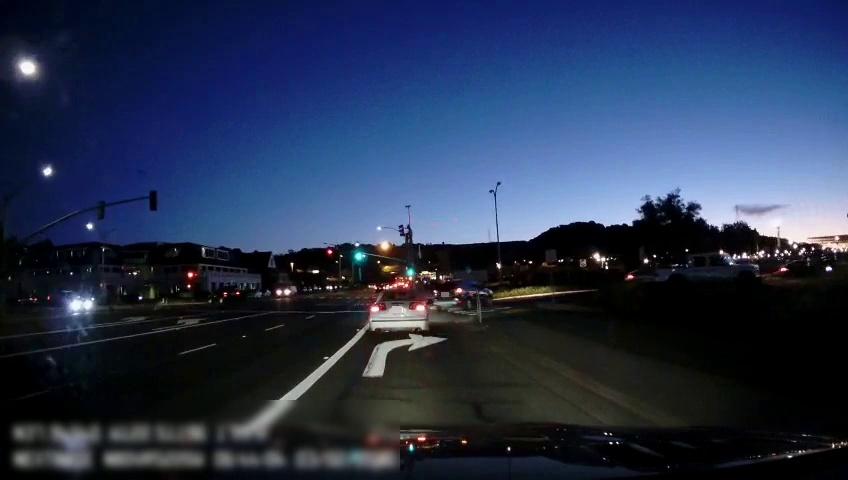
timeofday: Night
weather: Other
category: Drivable Space
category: Vehicles | Car
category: Vehicles | Car
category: Vehicles | Car
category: Vehicles | Car
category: Vehicles | SUV
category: Vehicles | SUV
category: Vehicles | Car
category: Vehicles | Truck
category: Lanes | Current Lane
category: Lanes | Alternate Lane
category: Lanes | Alternate Lane
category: Lanes | Alternate Lane
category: Traffic | Lights
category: Traffic | Lights
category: Traffic | Lights
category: Traffic | Lights
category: Traffic | Lights